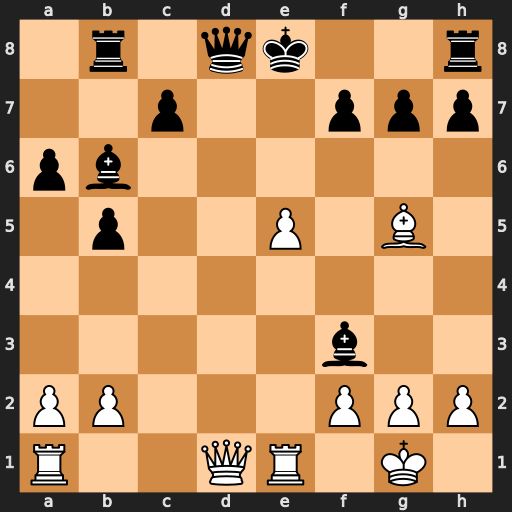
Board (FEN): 1r1qk2r/2p2ppp/pb6/1p2P1B1/8/5b2/PP3PPP/R2QR1K1
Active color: w
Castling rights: k
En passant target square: -
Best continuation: Qxd8+ Rxd8 Bxd8 Kxd8 gxf3